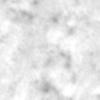
Label: no_change